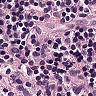
Metastatic tissue present: no